Interaction volume radius: 10 \u00c5
Interaction volume height: 10 \u00c5
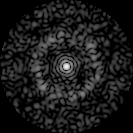
Disorder parameter: 0.8045